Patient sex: F
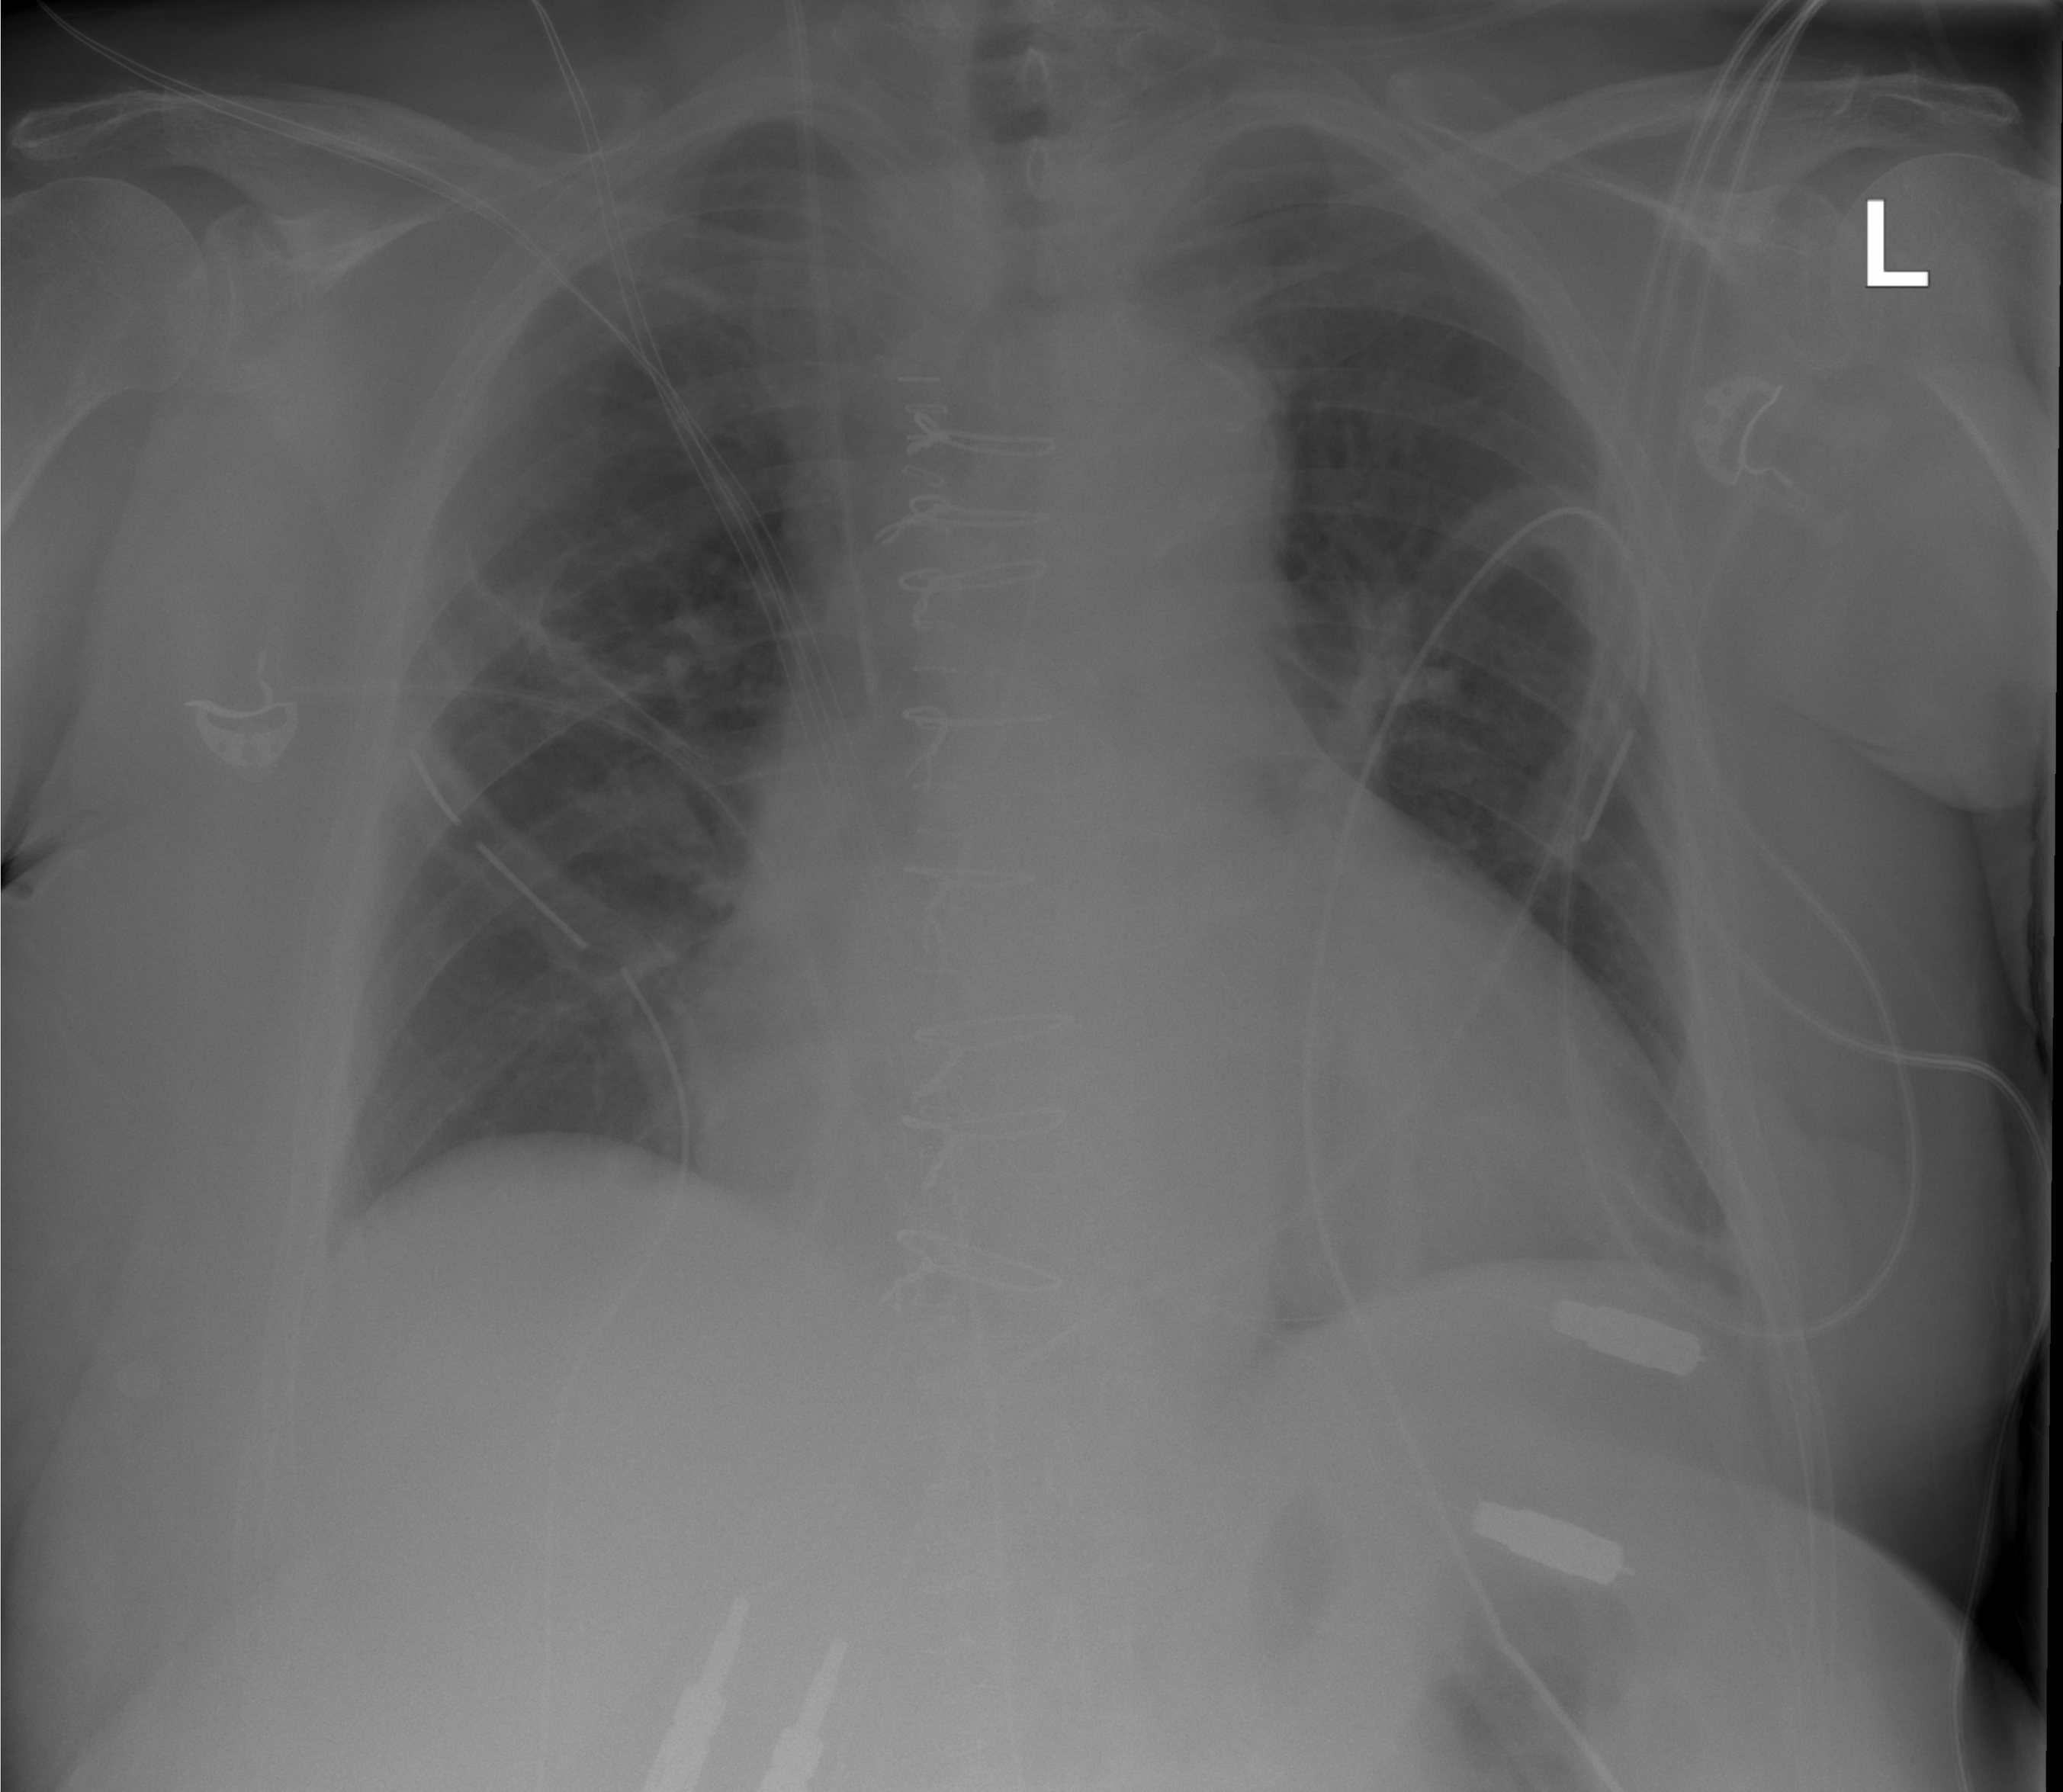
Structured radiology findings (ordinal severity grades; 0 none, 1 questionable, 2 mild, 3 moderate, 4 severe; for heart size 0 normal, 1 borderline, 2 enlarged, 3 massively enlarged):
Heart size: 2
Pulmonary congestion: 1
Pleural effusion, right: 0
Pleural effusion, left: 1
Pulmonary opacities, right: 0
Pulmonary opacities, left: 0
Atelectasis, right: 0
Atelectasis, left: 2